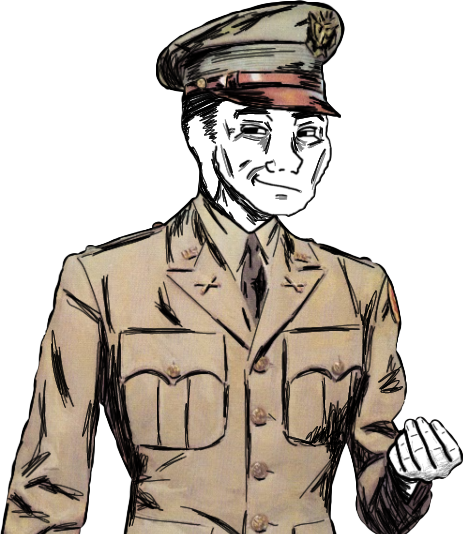
Label: 5_Smugjak